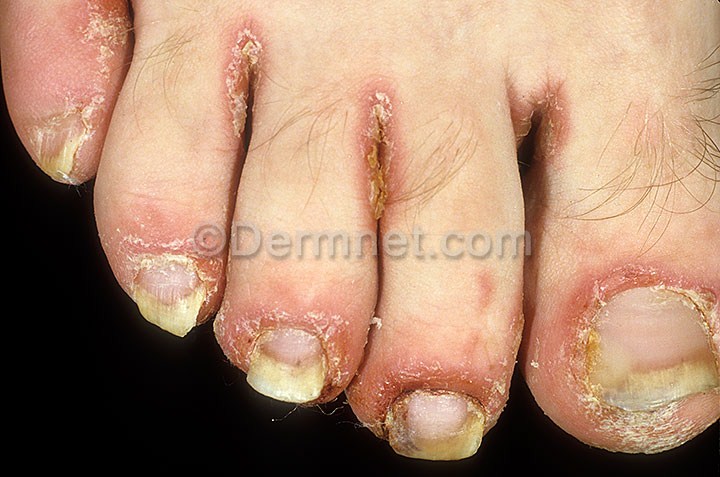
Disease: Psoriasis pictures Lichen Planus and related diseases